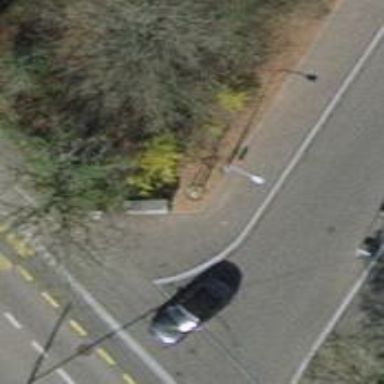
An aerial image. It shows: Asphalt sidewalk.